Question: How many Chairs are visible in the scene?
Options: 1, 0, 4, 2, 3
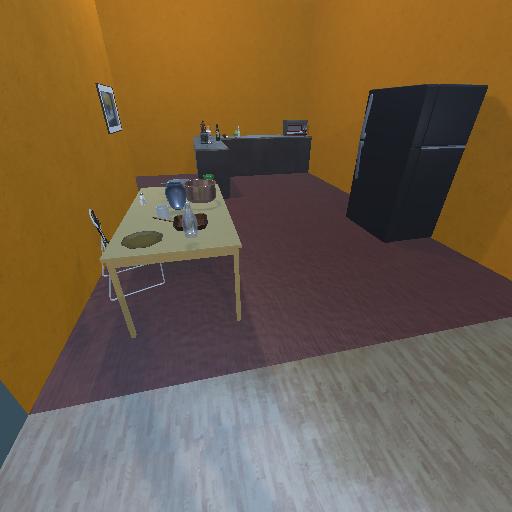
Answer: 1